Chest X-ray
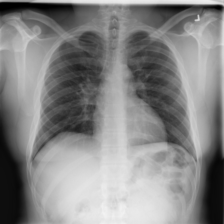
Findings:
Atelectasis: negative
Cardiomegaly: negative
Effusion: negative
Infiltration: negative
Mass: negative
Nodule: negative
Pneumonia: negative
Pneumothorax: negative
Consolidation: negative
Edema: negative
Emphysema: negative
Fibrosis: positive
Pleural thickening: negative
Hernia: negative